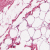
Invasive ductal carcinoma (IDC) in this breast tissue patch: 0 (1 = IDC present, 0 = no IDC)